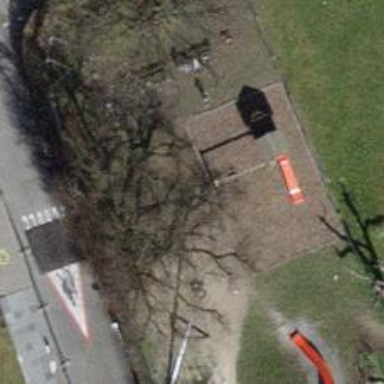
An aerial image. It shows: Playground area for leisure land.